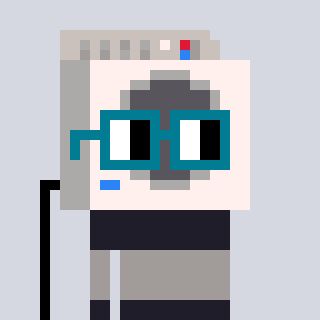
a pixel art character with square dark green glasses, a washing machine-shaped head and a grayscale-colored body on a cool background